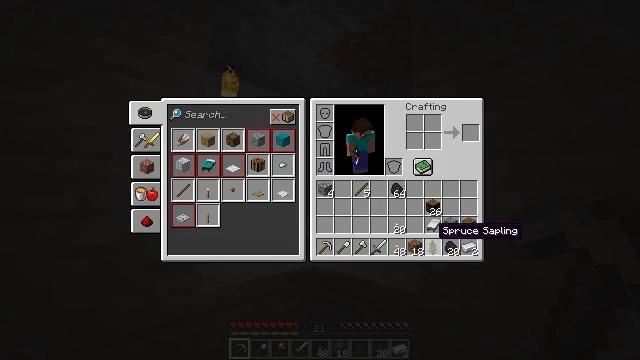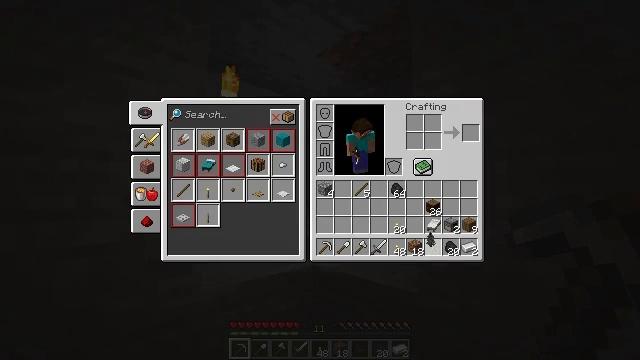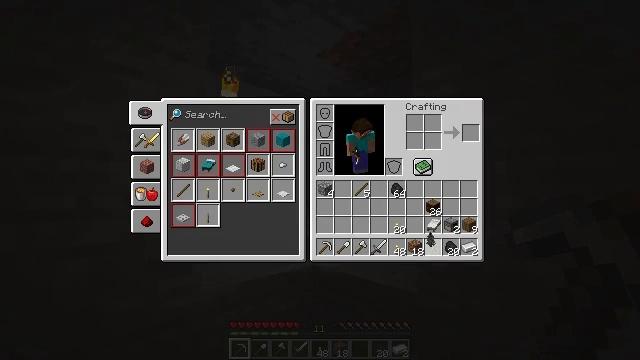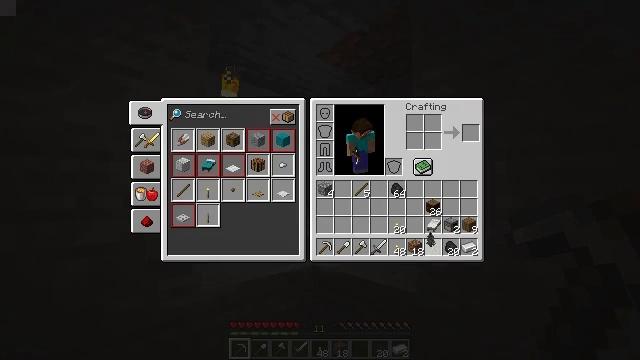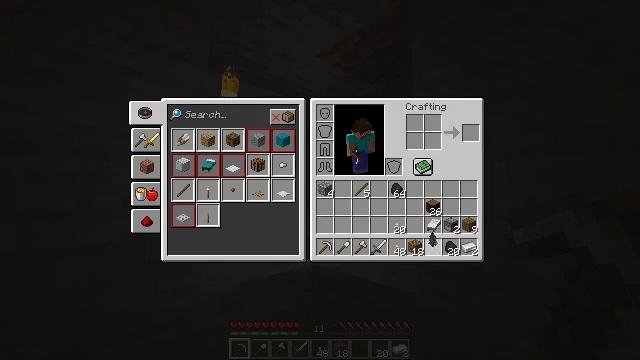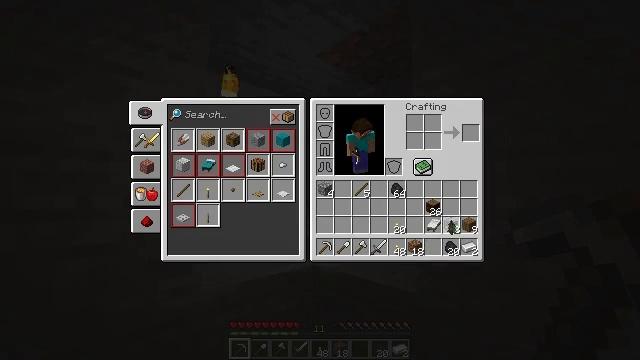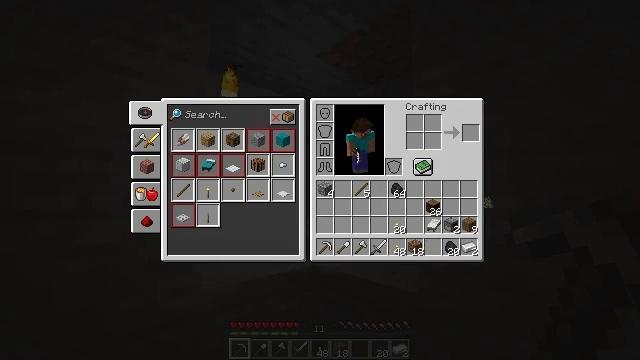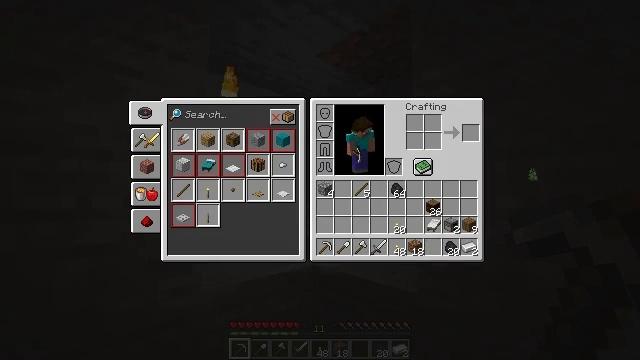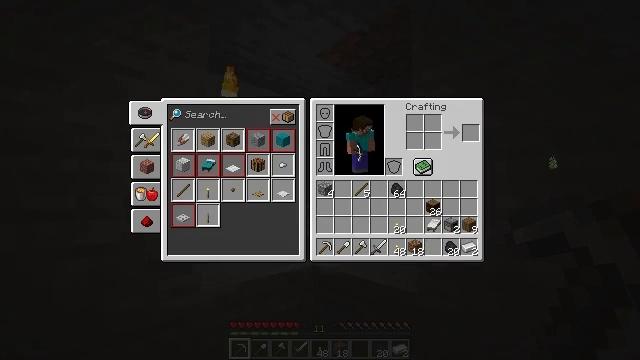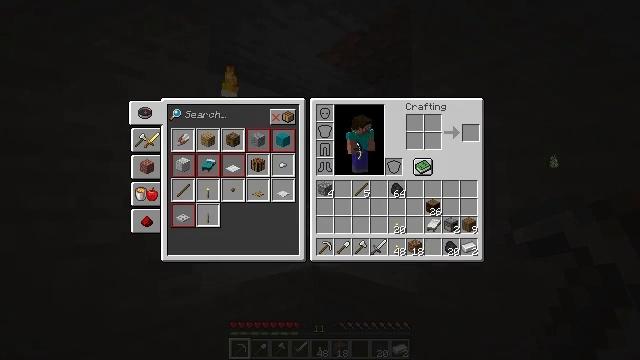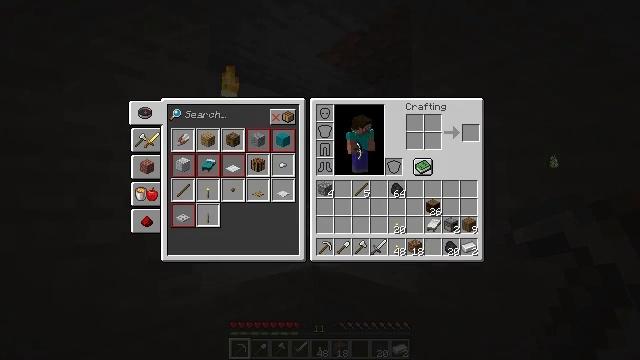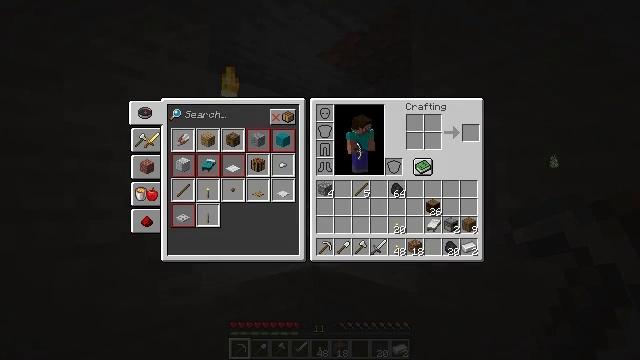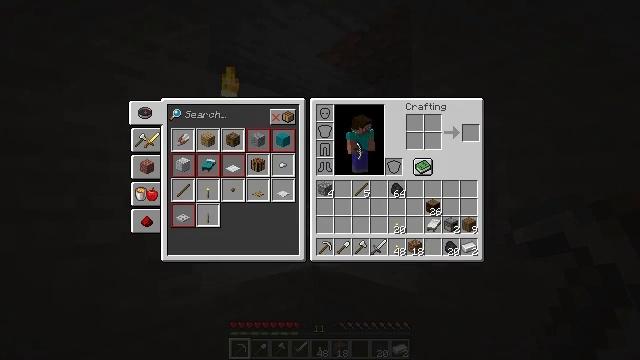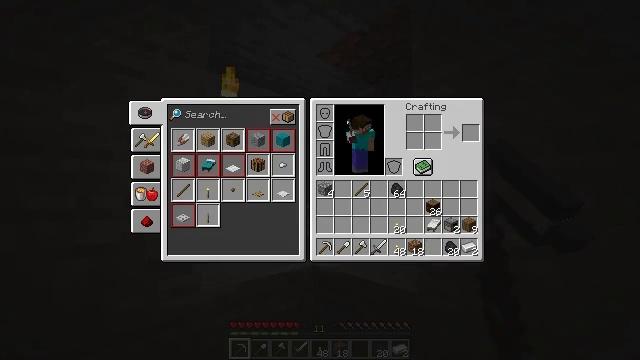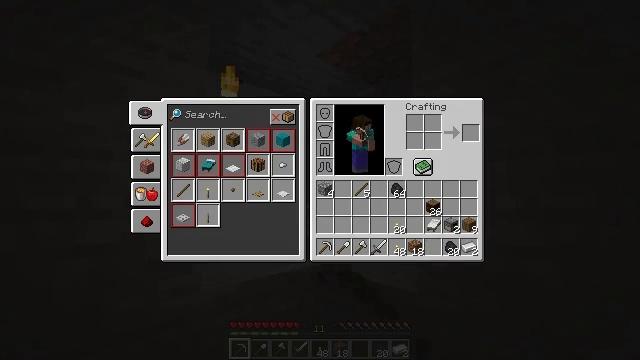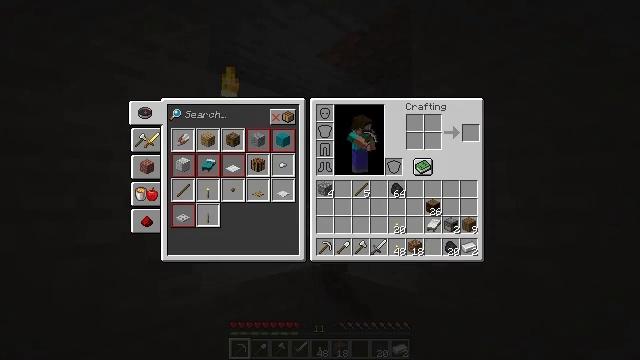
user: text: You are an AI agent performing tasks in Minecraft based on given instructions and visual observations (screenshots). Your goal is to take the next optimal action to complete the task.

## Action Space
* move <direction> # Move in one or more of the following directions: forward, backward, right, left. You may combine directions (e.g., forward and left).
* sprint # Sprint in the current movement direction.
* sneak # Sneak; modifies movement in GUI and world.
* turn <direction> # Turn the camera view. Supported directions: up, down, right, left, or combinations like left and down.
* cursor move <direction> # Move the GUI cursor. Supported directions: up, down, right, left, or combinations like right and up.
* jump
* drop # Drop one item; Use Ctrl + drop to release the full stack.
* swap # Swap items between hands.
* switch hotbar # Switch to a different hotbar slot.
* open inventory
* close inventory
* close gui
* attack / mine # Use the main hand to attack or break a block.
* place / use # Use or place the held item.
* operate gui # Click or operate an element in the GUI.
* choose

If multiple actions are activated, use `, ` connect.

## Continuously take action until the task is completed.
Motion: motion action
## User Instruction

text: Drop a spruce sapling.
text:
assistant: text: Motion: operate gui
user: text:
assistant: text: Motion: operate gui
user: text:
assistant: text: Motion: operate gui
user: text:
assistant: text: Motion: no_op
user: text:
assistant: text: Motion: cursor move right and up
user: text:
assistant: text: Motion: cursor move right and up
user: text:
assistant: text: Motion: cursor move right and up
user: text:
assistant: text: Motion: cursor move right and up
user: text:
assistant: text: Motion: operate gui
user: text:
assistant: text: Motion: operate gui
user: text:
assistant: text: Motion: operate gui
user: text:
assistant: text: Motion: no_op
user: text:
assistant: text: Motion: no_op
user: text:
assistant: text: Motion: no_op
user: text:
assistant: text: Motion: no_op
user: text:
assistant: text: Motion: no_op
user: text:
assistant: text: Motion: no_op